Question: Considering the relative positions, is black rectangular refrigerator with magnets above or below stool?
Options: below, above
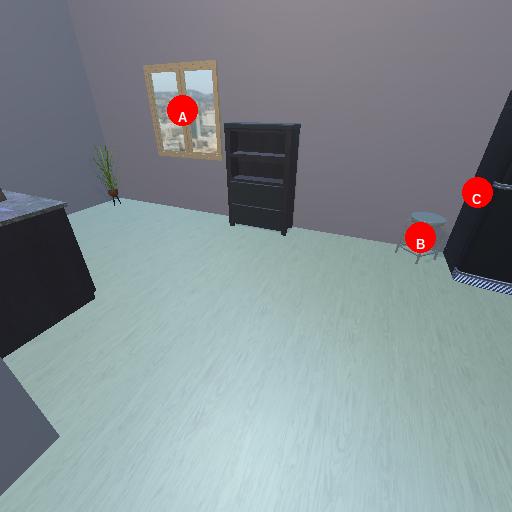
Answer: below